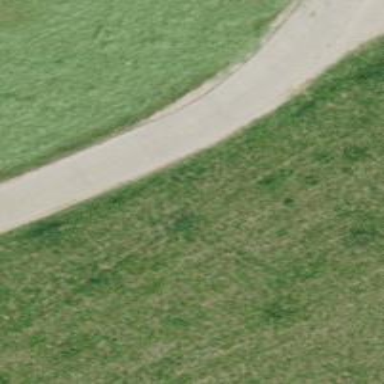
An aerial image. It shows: Well-maintained track road of grade 1.